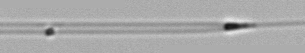
Label: Rhizosolenia